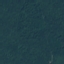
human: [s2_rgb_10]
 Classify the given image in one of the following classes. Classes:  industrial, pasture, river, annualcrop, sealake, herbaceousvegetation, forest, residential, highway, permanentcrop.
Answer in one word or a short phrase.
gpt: Forest